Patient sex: M
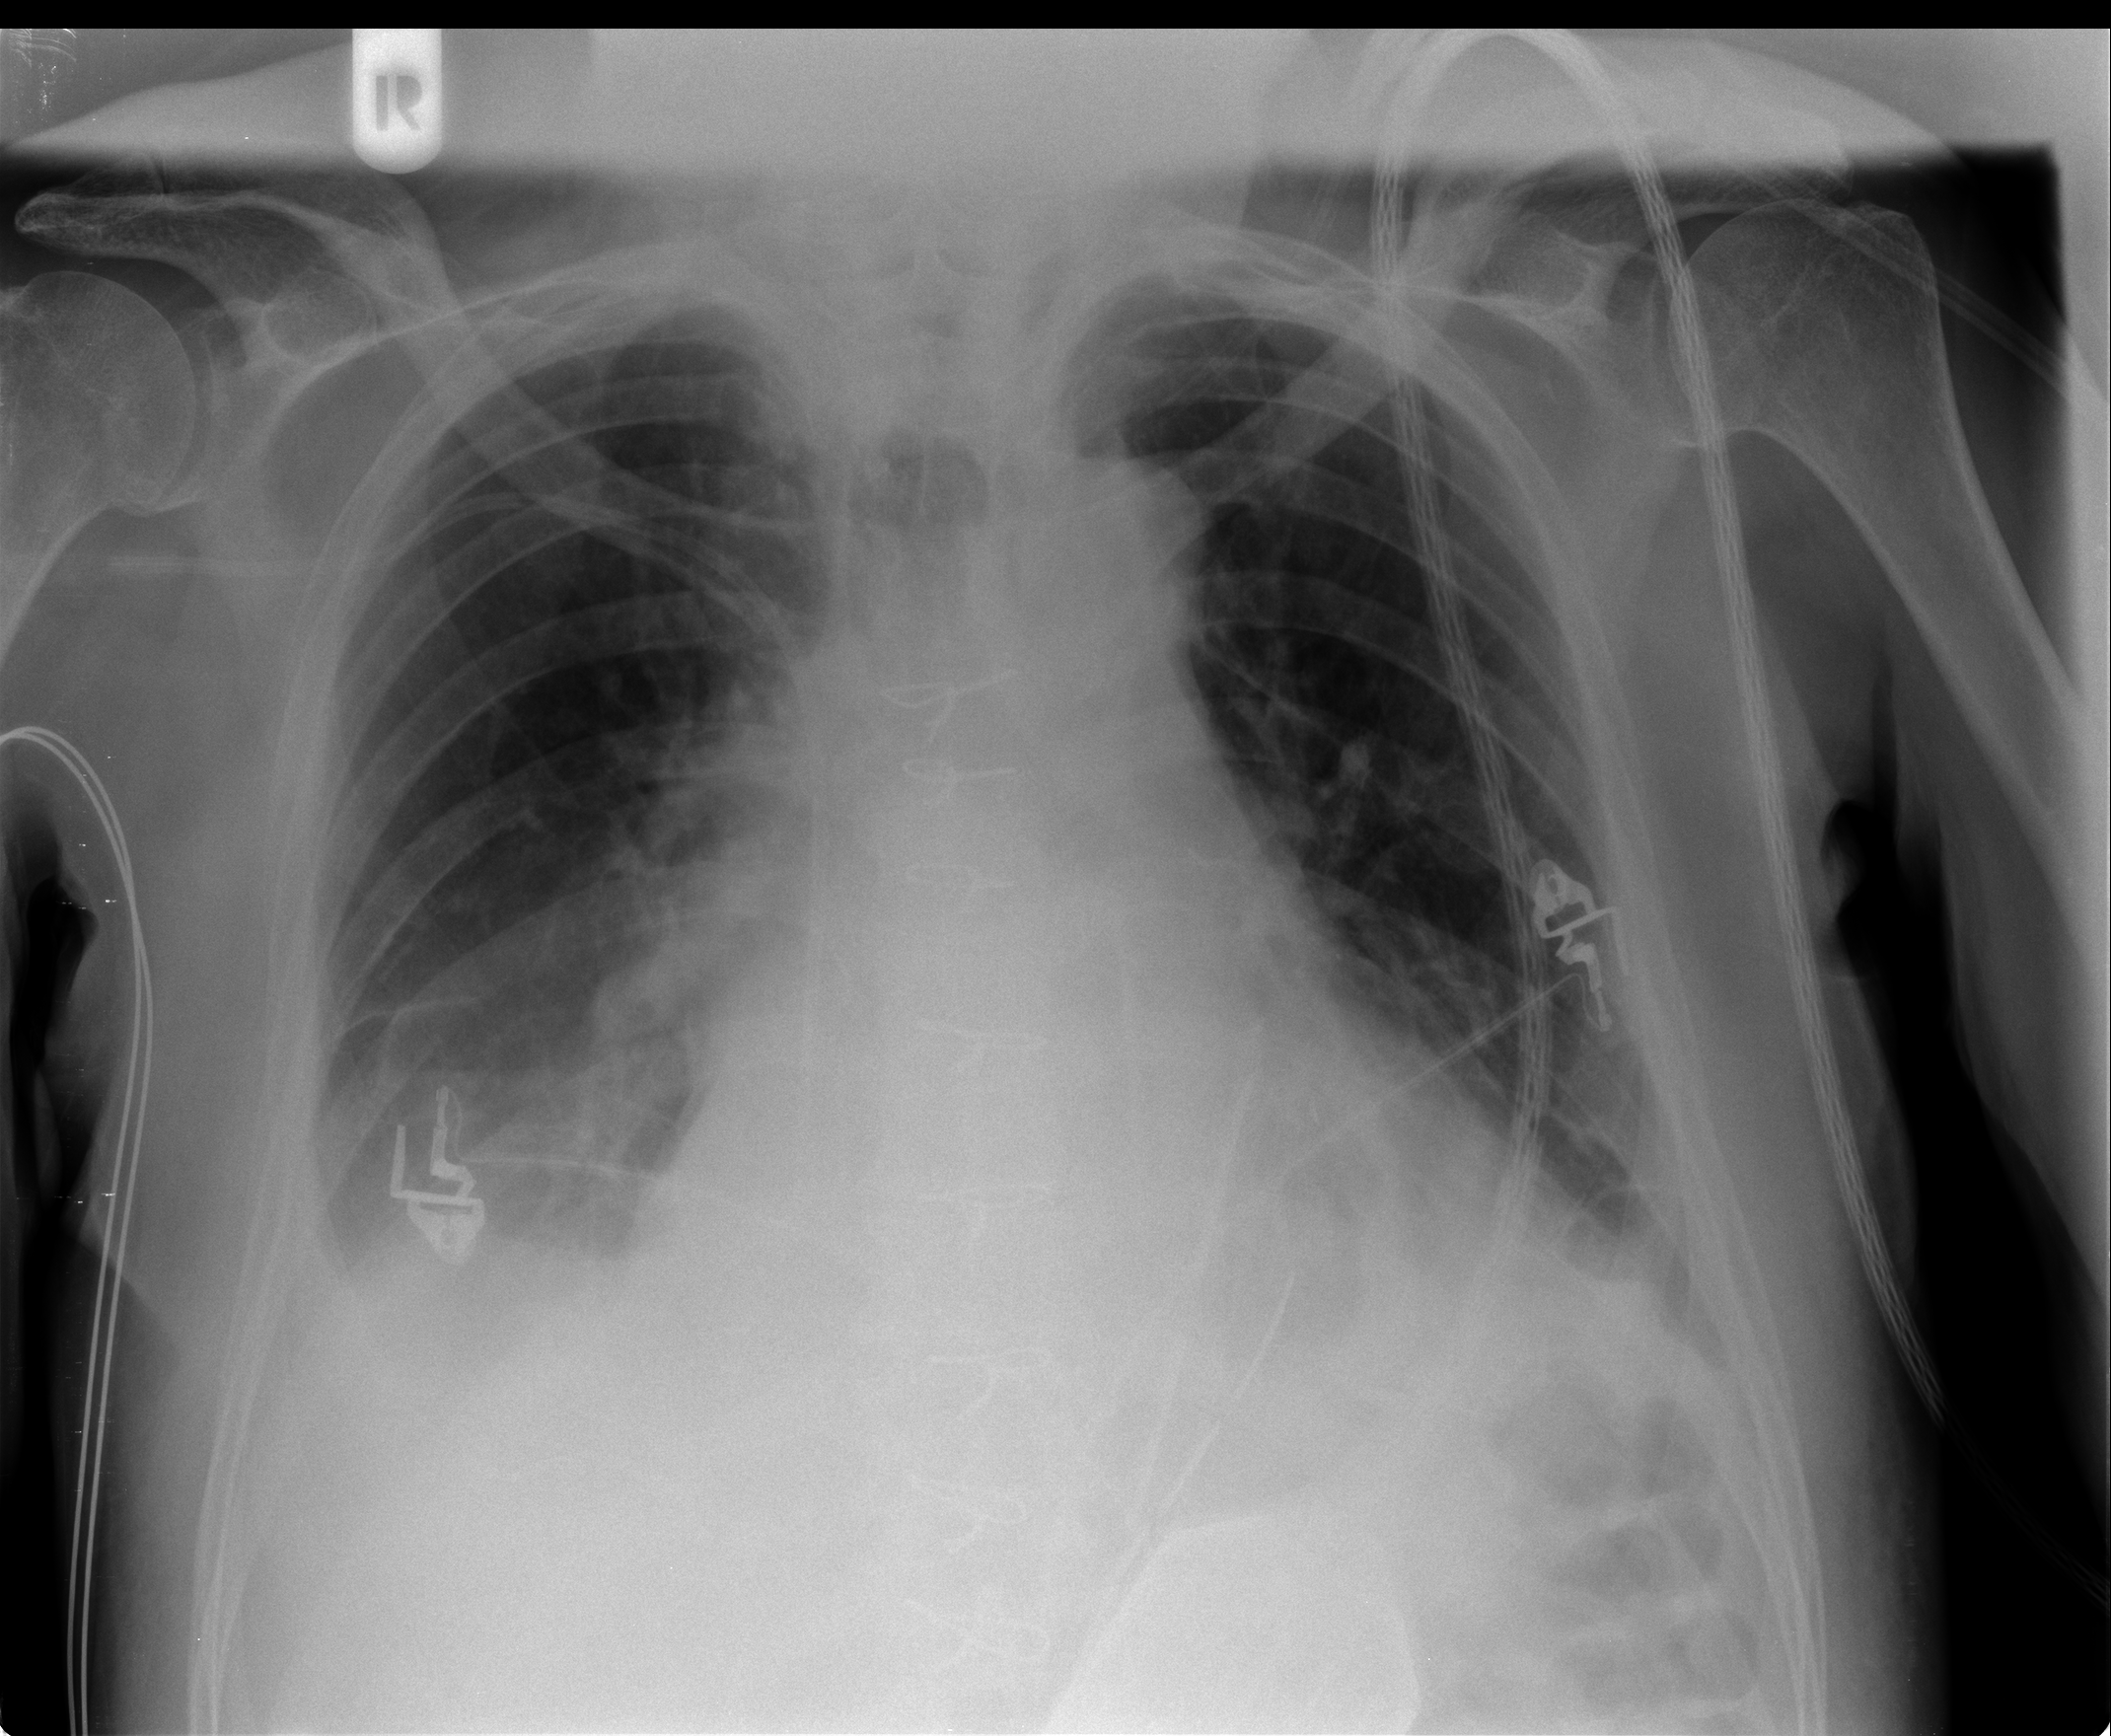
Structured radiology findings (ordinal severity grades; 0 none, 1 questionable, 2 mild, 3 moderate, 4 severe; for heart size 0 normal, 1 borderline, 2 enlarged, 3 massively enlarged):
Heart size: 2
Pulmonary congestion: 2
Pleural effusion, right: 2
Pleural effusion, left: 1
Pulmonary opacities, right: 1
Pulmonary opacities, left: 0
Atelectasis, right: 2
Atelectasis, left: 2